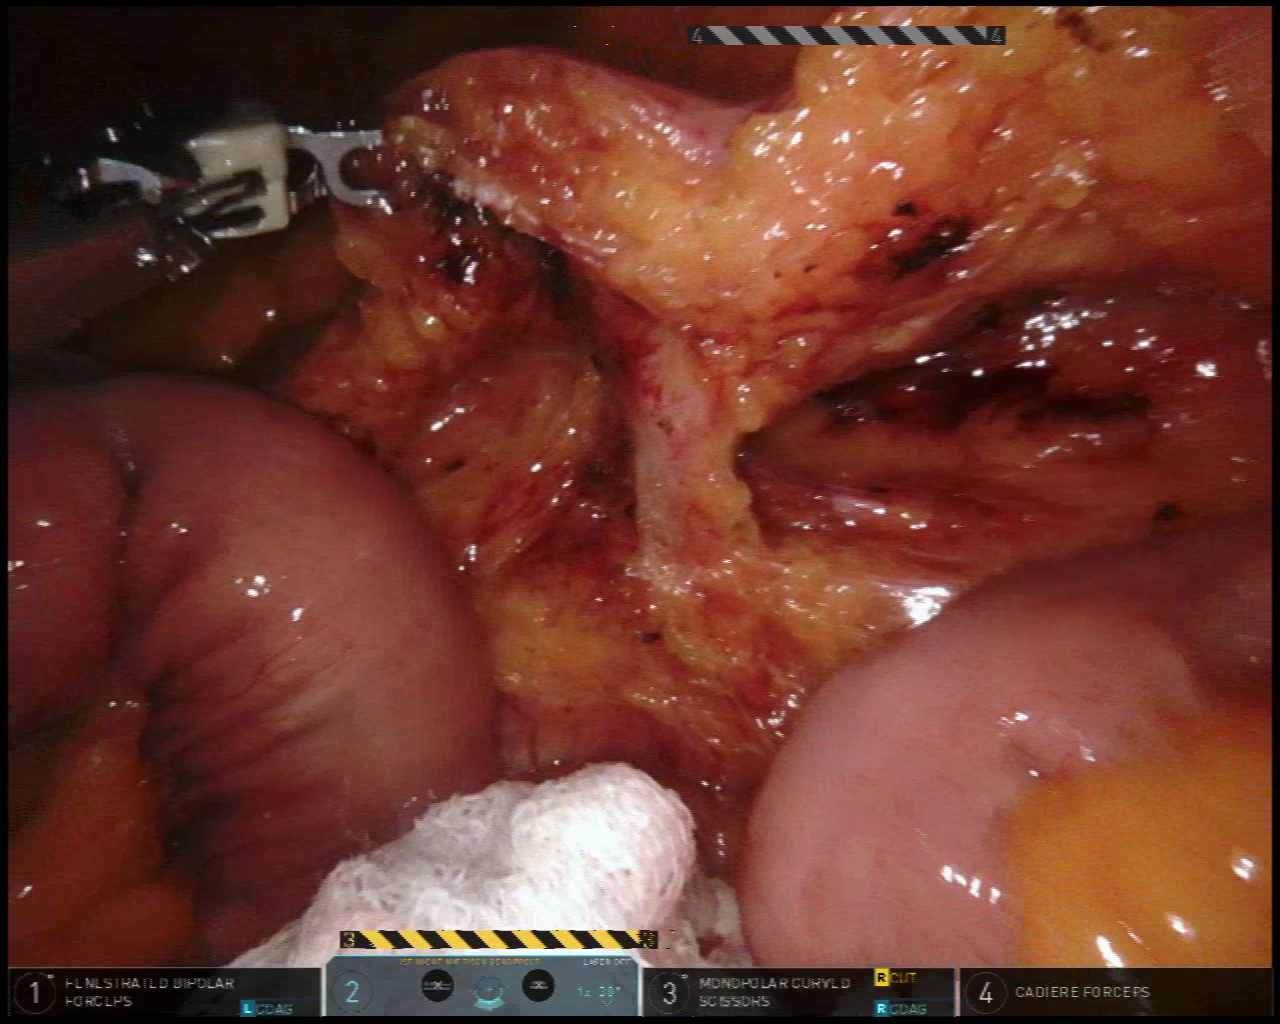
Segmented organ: inferior_mesenteric_artery
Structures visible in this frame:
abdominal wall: no
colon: no
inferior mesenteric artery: yes
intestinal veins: no
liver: no
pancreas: no
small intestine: yes
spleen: no
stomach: no
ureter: no
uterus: no
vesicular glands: no